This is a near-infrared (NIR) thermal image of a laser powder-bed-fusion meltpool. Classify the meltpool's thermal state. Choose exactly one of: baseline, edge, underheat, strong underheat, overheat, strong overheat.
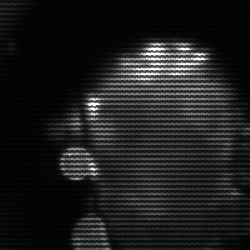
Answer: baseline